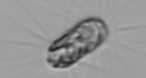
Label: Corethron_hystrix